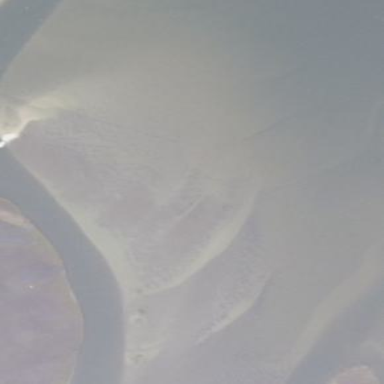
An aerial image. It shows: Natural sandbar reef.